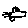
Label: car